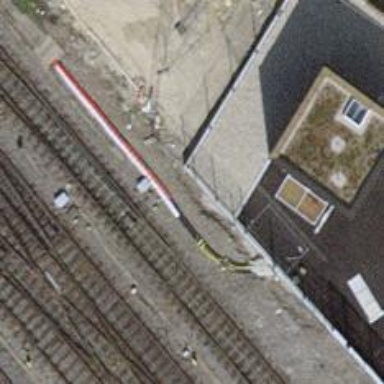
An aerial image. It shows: Railway switch.